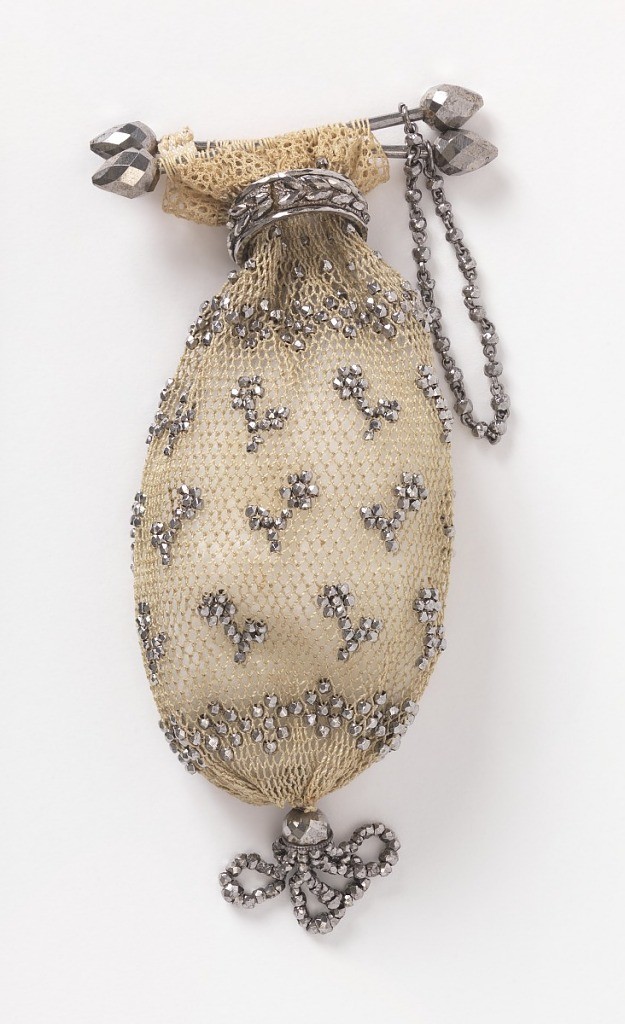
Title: Purse
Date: early 19th century
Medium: silk, metal Technique: beaded crochet
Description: Small purse of white silk crocheted net with clusters of steel beads. Ring of cut steel to close. Top finished with two small bars, steel chain.